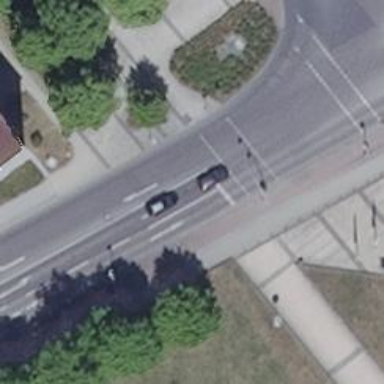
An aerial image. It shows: Road with traffic signals.